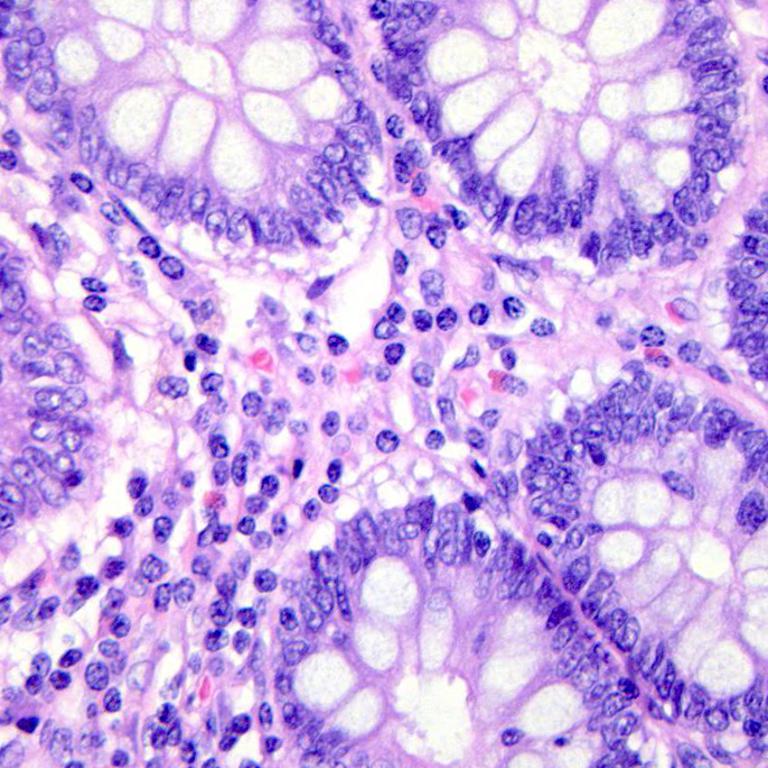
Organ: colon
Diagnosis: benign